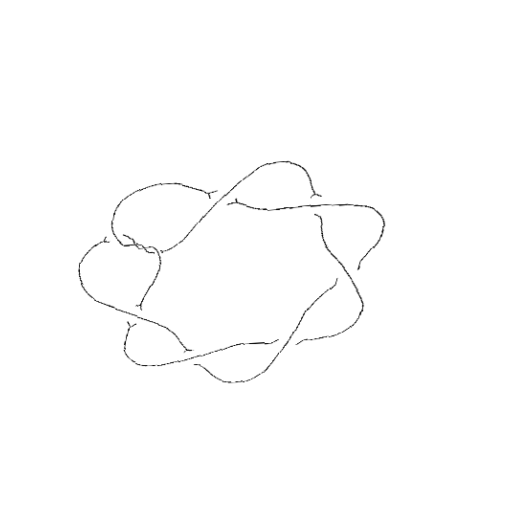
Crossing number: 10